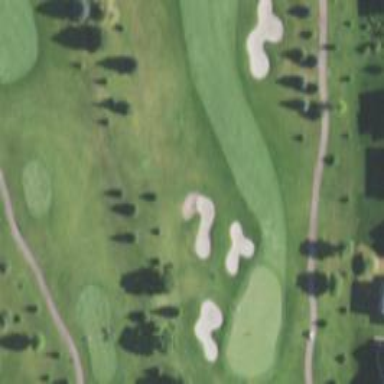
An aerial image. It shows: View of golf hole.